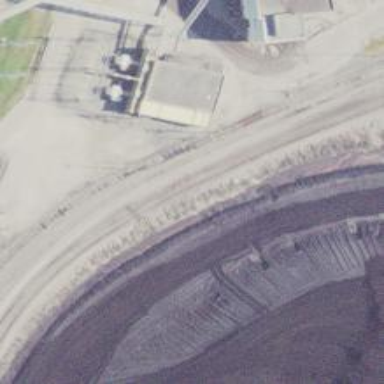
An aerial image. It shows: Railway yard in service.